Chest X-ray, PA view. Patient: 58 years old, sex M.
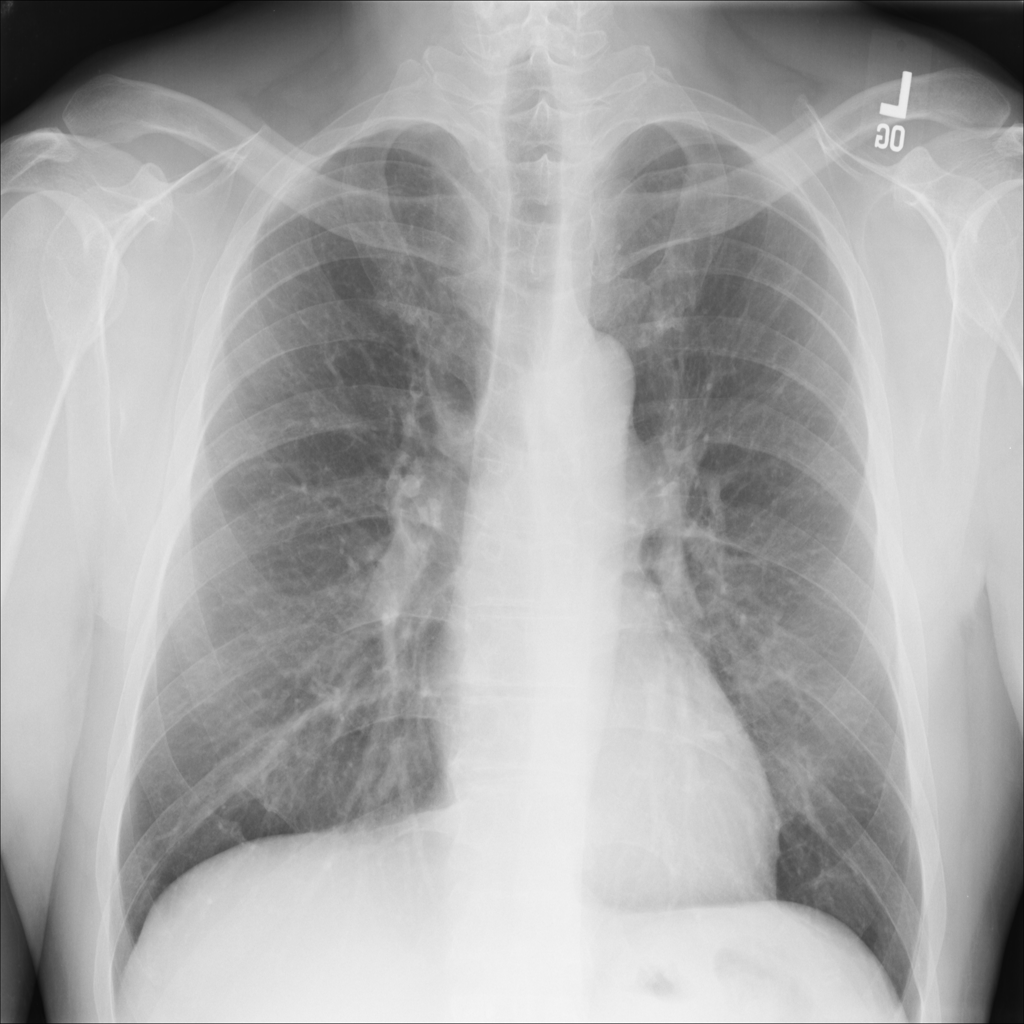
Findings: No Finding